Field crop: maize
Growth stage: 2
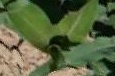
Species: maize